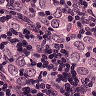
Metastatic tissue present: yes